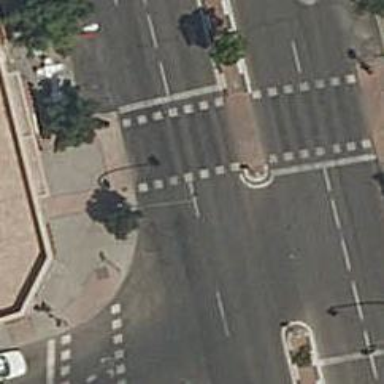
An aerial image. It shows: Traffic signals at road crossing.